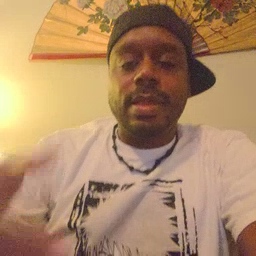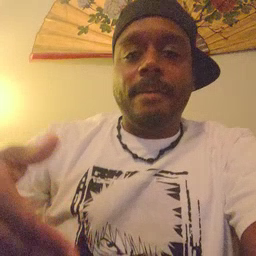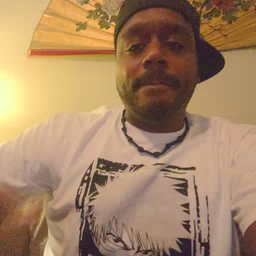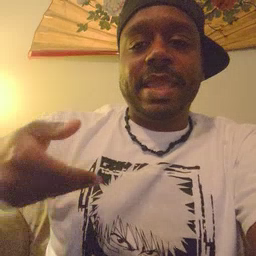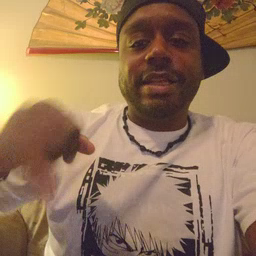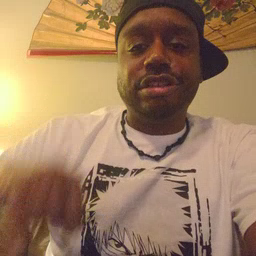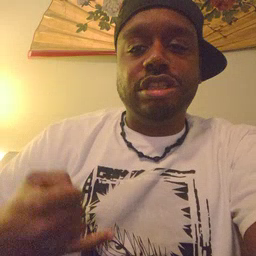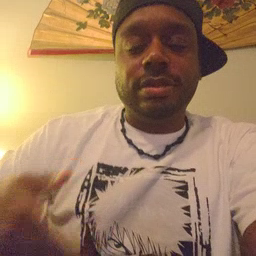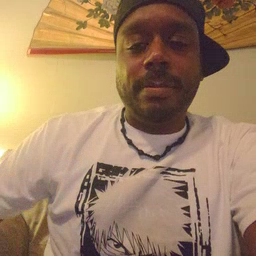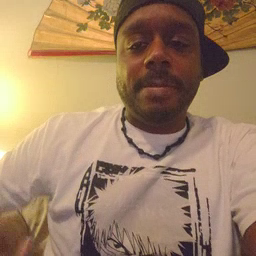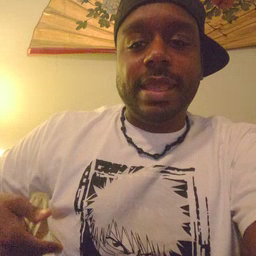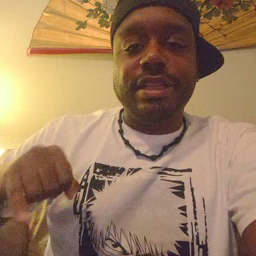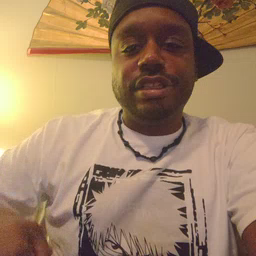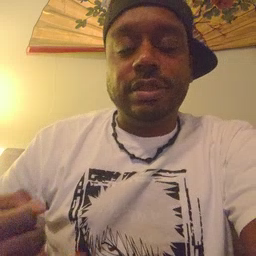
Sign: jeans